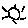
Label: sun